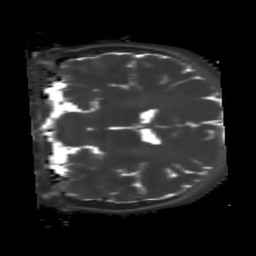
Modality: T2map
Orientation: coronal
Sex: female
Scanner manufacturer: siemens
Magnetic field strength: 3 T
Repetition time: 4 s